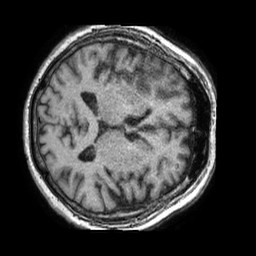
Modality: T1w
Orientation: axial
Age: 66
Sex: male
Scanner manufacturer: philips
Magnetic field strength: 1.5 T
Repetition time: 0.007601 s
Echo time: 0.003464 s